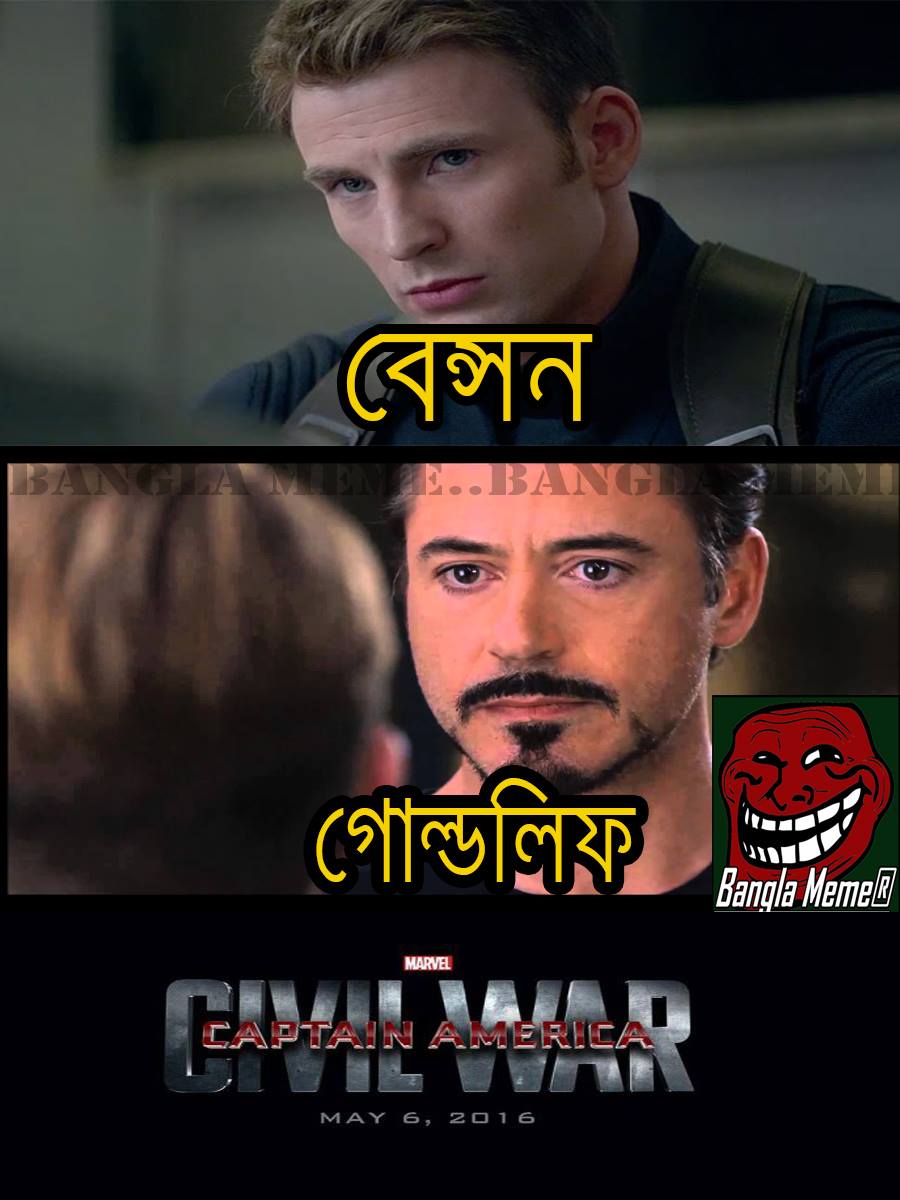
Caption: বেন্সন     গোল্ডলিফ    CIVIL WAR   MAY 6, 2016
Label: non-hate